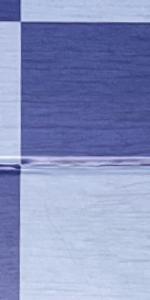
Label: Empty